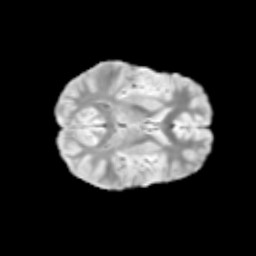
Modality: T2w
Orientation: axial
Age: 9
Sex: female
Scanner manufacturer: siemens
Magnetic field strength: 3 T
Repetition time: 3.8 s
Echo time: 0.07 s